Question: How can I allow by Selenium WebDriver to accept untrusted certificate on ?

I try to use this code. No positive results
'''
DesiredCapabilities capabilities = new DesiredCapabilities();
capabilities.setCapability(CapabilityType.ACCEPT_SSL_CERTS, true);
WebDriver driver = new OperaDriver(capabilities);
'''
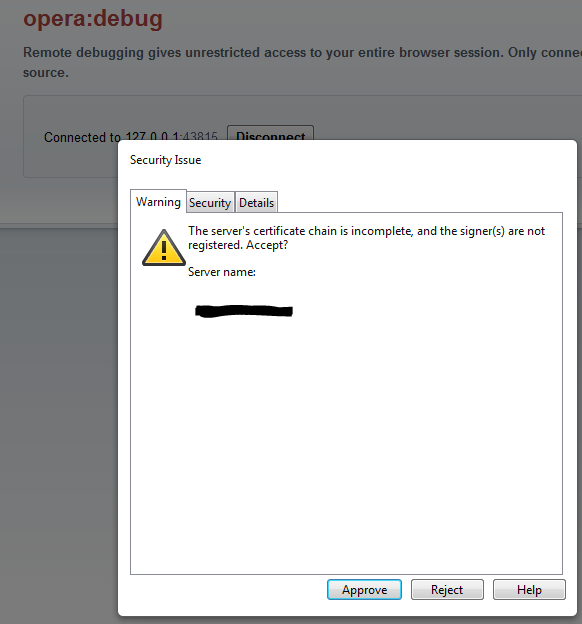
Answer: Make a custom profile for your opera browser and then set the capability
'''
DesiredCapabilities capabilities = DesiredCapabilities.opera();
capabilities.setCapability("opera.profile", new OperaProfile("/path/to/existing/profile"));
capabilities.setCapability(CapabilityType.ACCEPT_SSL_CERTS, true);
WebDriver driver = new OperaDriver(capabilities);
'''